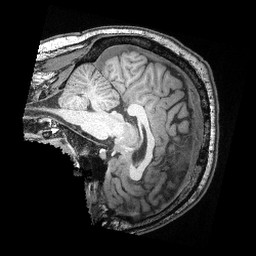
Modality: T1w
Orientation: sagittal
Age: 34
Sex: male
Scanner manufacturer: siemens
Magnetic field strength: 3 T
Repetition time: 2.4 s
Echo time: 0.00374 s